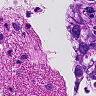
Metastatic tissue present: yes